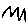
Label: zigzag